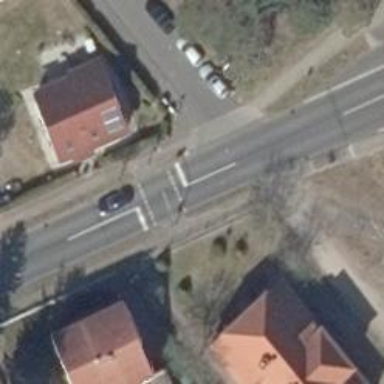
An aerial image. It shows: Secondary road with asphalt surface and sidewalks on both sides.